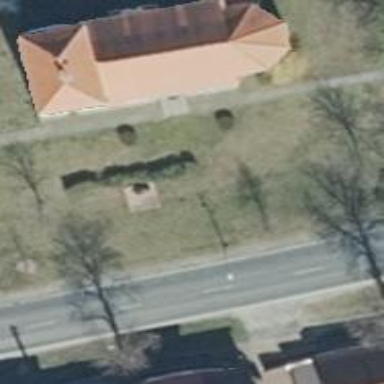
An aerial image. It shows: Historic memorial.